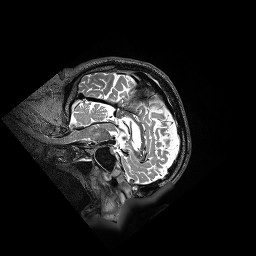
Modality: T2w
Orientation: sagittal
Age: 89
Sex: female